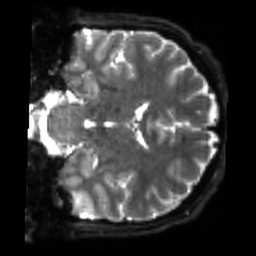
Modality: sbref
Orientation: coronal
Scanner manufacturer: siemens
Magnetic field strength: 3 T
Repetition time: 4 s
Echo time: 0.0594 s